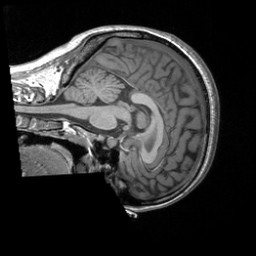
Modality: T1w
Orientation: sagittal
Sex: female
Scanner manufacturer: siemens
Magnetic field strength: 3 T
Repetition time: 1.9 s
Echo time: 0.00252 s